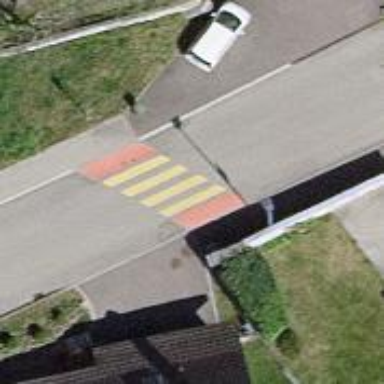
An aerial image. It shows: Zebra crossing on the road.